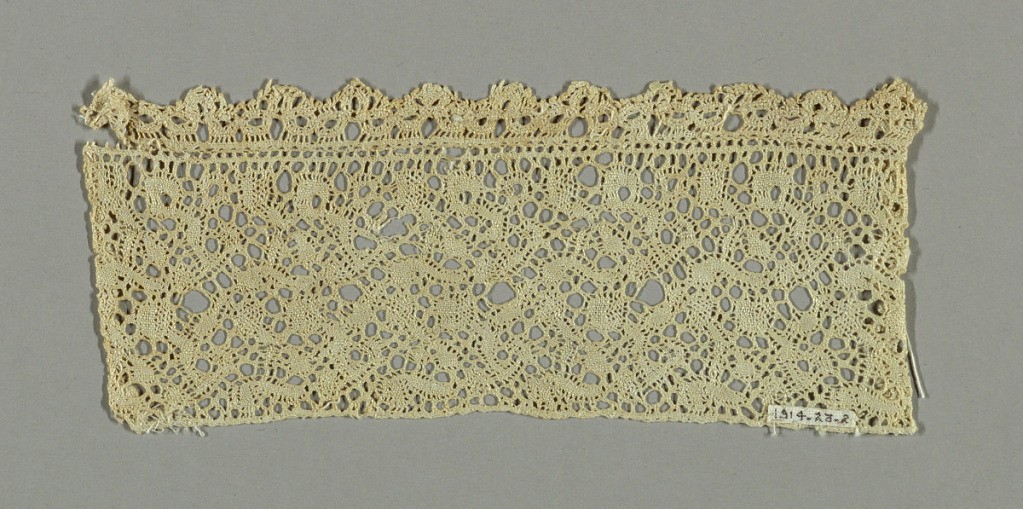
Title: Fragment
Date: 17th century
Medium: linen Technique: bobbin lace, Binche style with no ground
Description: Binche style fragment with a scolling ribbon like design with snowballs and braided connections. Narrow scalloped border made sparately and sewn on.